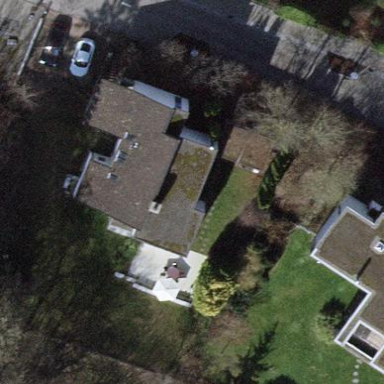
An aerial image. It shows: Building with tile roof.